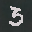
Label: 3